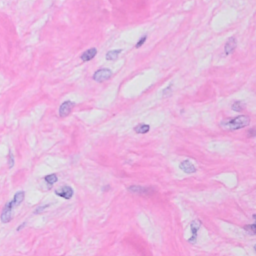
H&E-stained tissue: Breast